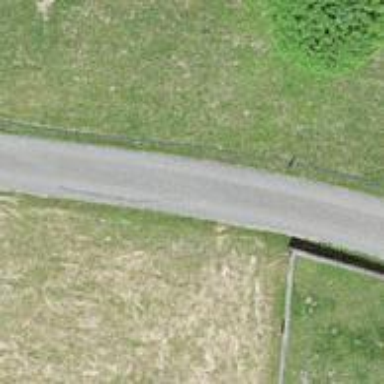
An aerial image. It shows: Well-maintained track road with grade 1 tracktype.